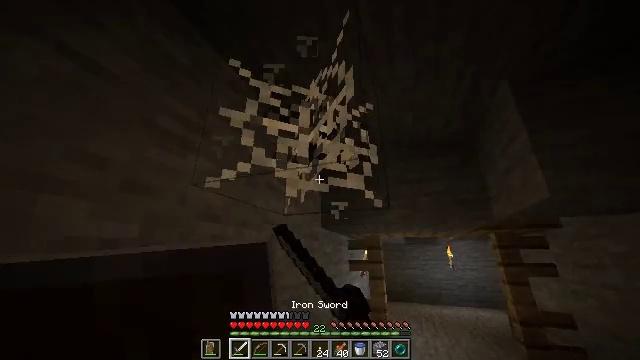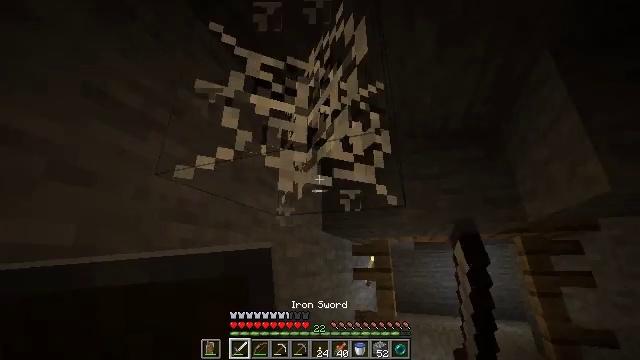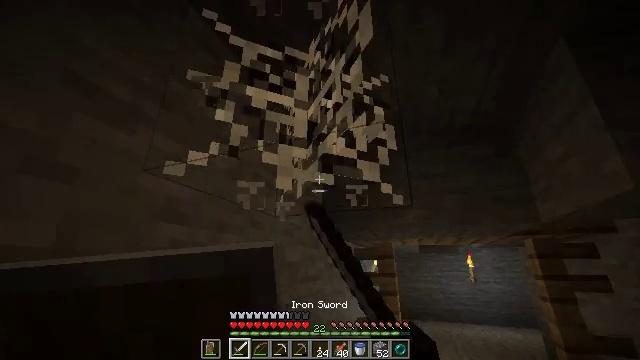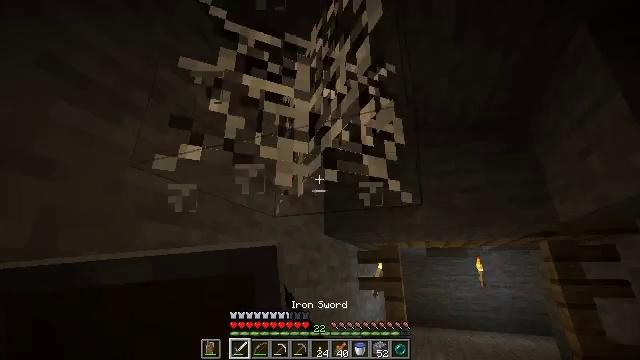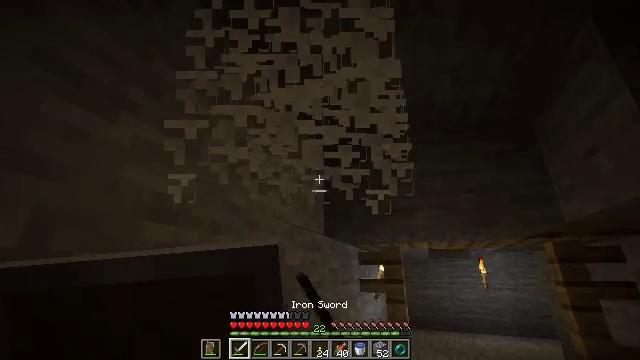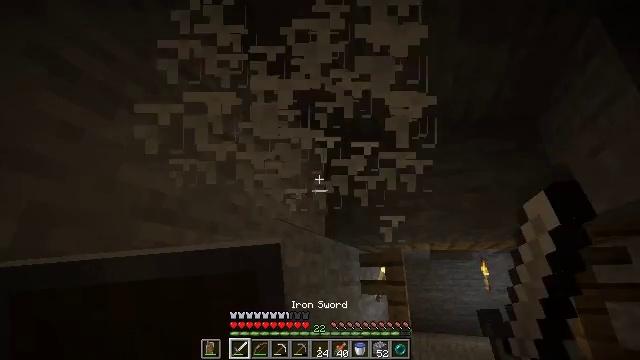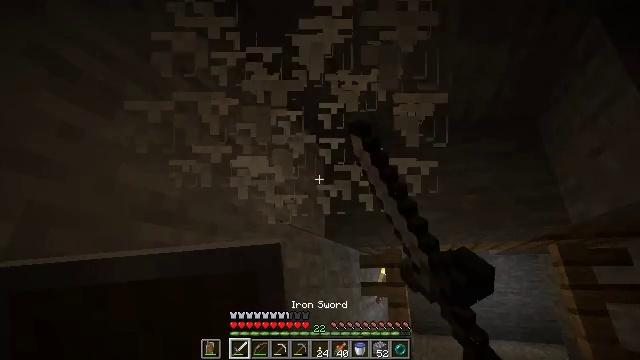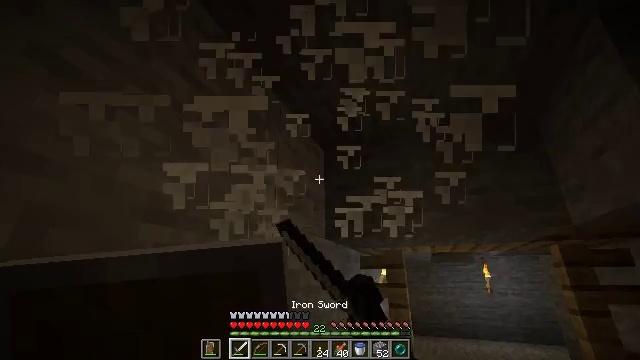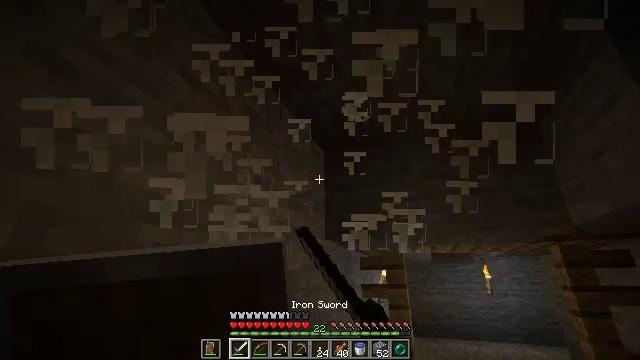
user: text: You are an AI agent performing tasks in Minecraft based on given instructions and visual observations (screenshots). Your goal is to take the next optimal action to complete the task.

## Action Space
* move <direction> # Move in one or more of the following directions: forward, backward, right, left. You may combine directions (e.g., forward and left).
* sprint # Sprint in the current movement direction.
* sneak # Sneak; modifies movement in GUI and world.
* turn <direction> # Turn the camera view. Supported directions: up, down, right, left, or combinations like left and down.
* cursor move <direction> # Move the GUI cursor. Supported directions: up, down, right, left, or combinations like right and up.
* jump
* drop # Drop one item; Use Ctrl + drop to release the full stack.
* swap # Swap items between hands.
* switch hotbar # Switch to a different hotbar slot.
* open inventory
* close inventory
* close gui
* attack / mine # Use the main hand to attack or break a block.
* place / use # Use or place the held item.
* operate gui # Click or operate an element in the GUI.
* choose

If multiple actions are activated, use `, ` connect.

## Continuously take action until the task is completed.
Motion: motion action
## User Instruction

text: Clear out the cobweb from the stronghold.
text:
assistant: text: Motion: attack / mine
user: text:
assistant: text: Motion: attack / mine
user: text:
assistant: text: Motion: attack / mine
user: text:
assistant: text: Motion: attack / mine
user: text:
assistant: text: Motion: attack / mine
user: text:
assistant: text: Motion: attack / mine
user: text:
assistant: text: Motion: attack / mine
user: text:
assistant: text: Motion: attack / mine
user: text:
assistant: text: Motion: attack / mine